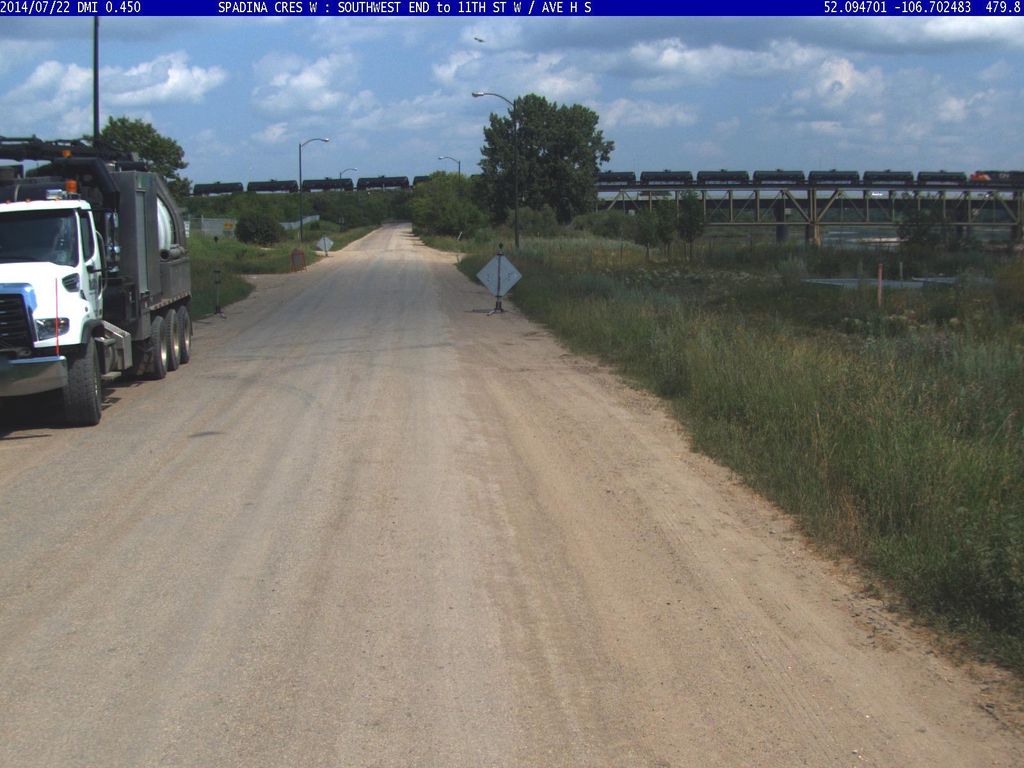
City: saskatoon